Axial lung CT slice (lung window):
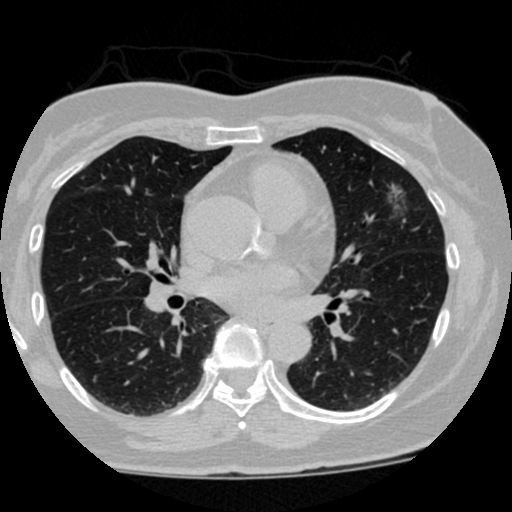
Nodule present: yes
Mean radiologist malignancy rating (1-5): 2.5